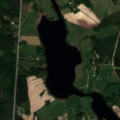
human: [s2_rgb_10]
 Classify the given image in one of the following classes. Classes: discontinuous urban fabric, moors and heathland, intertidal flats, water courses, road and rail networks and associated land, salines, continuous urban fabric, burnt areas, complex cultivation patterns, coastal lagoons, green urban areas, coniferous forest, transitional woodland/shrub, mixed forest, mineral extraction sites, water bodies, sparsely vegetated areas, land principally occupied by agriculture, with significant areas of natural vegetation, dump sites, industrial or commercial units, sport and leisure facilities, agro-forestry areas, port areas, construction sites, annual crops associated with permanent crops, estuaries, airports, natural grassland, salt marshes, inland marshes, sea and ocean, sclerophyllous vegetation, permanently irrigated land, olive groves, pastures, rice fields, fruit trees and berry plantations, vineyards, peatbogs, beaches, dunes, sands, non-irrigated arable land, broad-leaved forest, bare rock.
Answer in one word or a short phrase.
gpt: land principally occupied by agriculture, with significant areas of natural vegetation, coniferous forest, mixed forest